Question: I need get intersection point of rectangle and line.
I have point B inside rectangle(center of rectangle) and have point A outside. And i need to find point C on one of rectangle borders.
Also I get width and height of rectangle.

All this will be application, so if any build in functions i will be very happy.
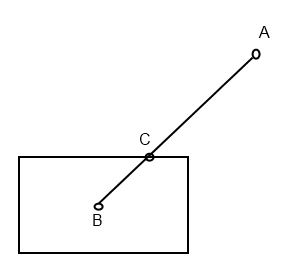
Answer: Solution for C#, WPF:
'''
/// <summary>
/// Get Intersection point
/// </summary>
/// <param name="a1">a1 is line1 start</param>
/// <param name="a2">a2 is line1 end</param>
/// <param name="b1">b1 is line2 start</param>
/// <param name="b2">b2 is line2 end</param>
/// <returns></returns>
public static Vector? Intersects(Vector a1, Vector a2, Vector b1, Vector b2)
{
Vector b = a2 - a1;
Vector d = b2 - b1;
var bDotDPerp = b.X * d.Y - b.Y * d.X;
// if b dot d == 0, it means the lines are parallel so have infinite intersection points
if (bDotDPerp == 0)
return null;
Vector c = b1 - a1;
var t = (c.X * d.Y - c.Y * d.X) / bDotDPerp;
if (t < 0 || t > 1)
{
return null;
}
var u = (c.X * b.Y - c.Y * b.X) / bDotDPerp;
if (u < 0 || u > 1)
{
return null;
}
return a1 + t * b;
}
'''
Found <URL> to SO question where the answer above comes from.